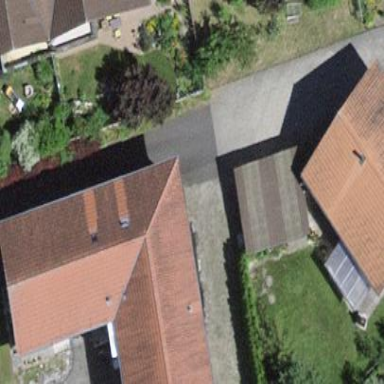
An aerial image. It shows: Residential building.